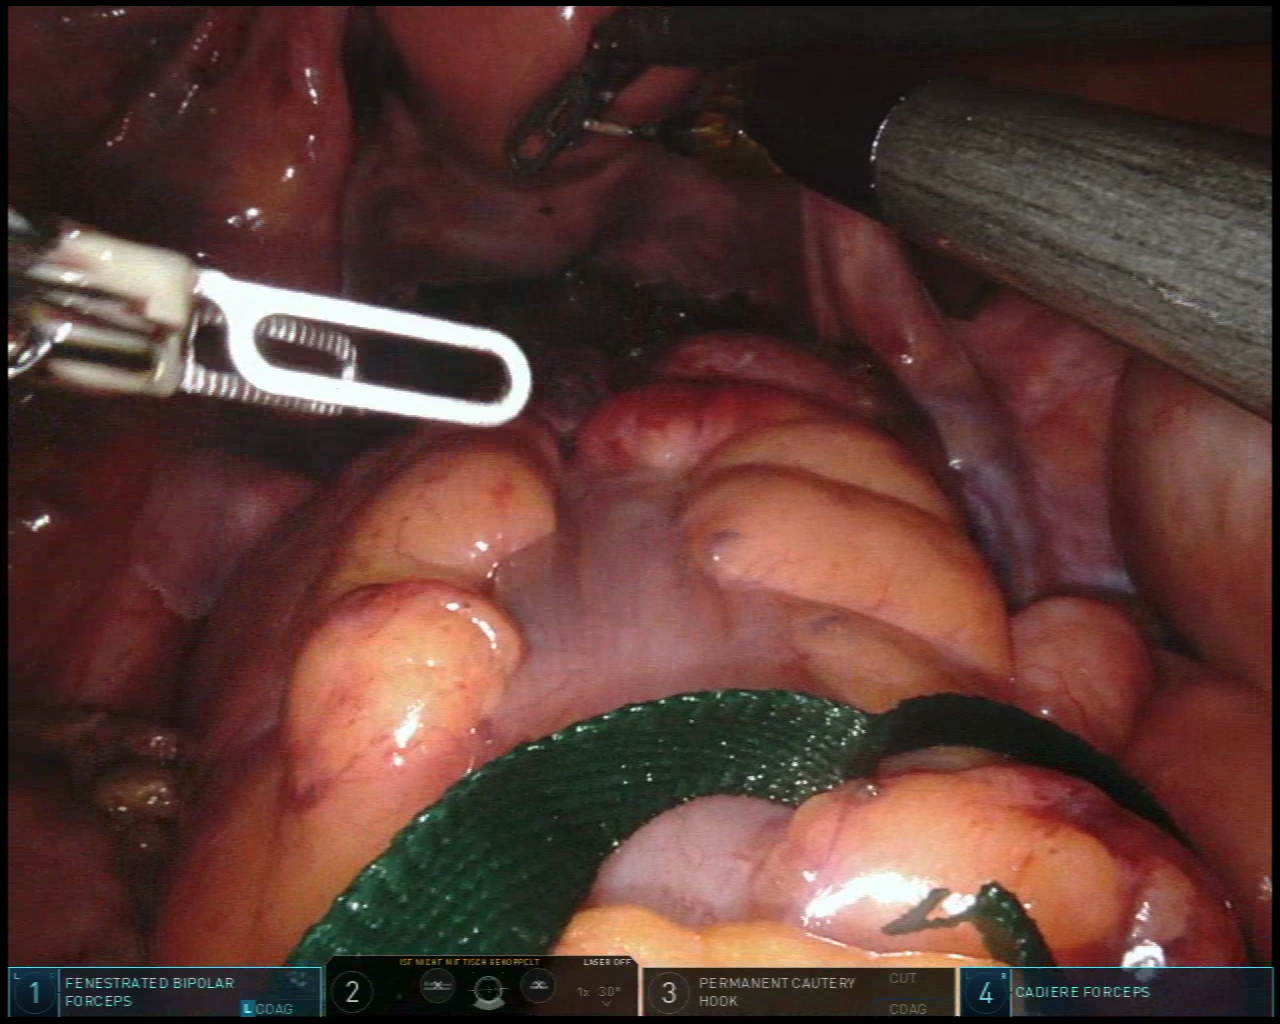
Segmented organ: ureter
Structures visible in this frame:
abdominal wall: yes
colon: yes
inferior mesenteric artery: no
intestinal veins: no
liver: no
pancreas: no
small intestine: yes
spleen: no
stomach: no
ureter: yes
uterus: yes
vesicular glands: no